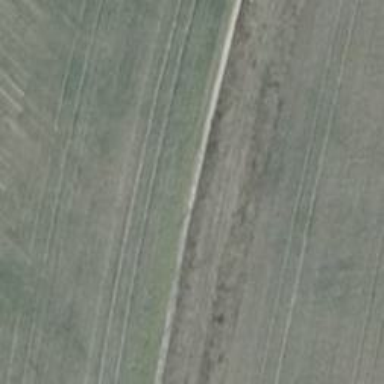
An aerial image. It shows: Track on the ground with grade3 tracktype.